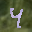
Label: 4